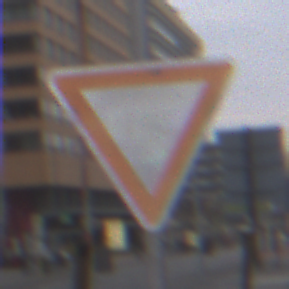
Verkehrszeichen: VorfahrtGewaehren
Umgebung: Outdoor, Urban
Tageszeit: MorningAfternoon
Wetter: Overcast
Licht: Natural
Jahreszeit: NotSpecified
Kontrast: LowContrast